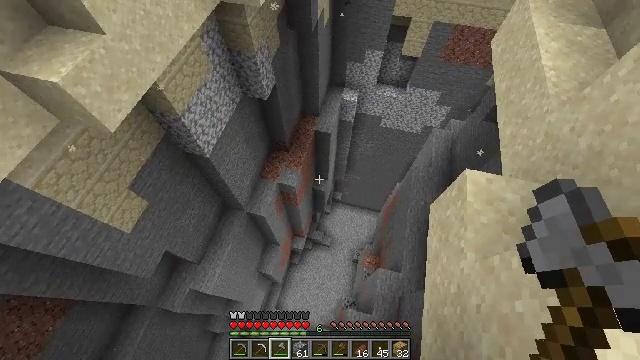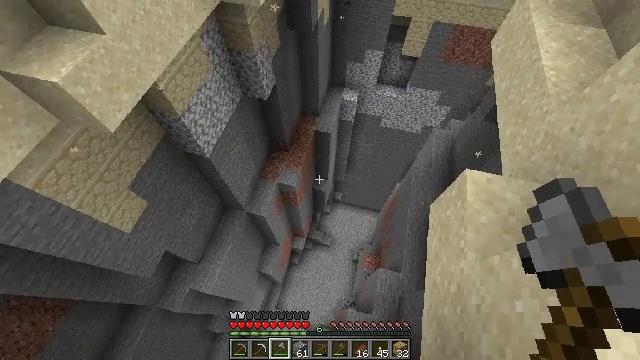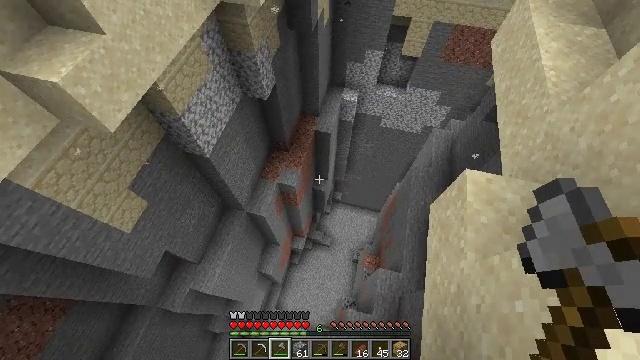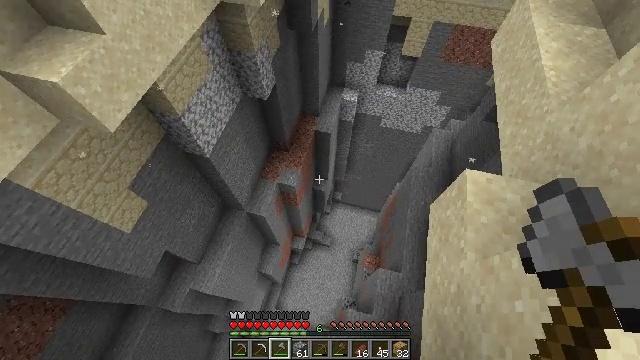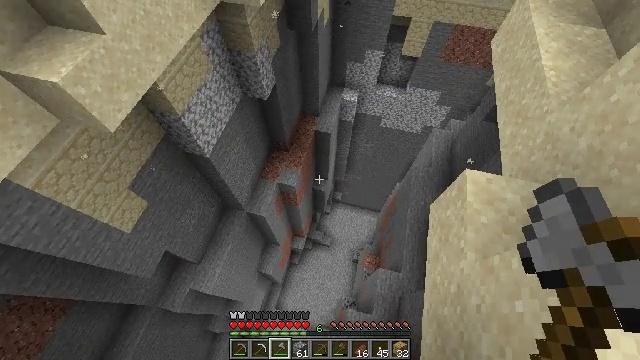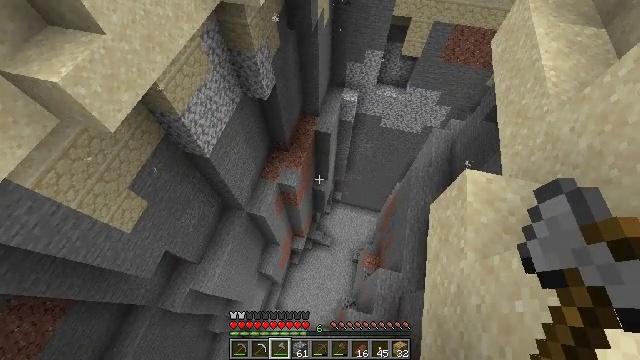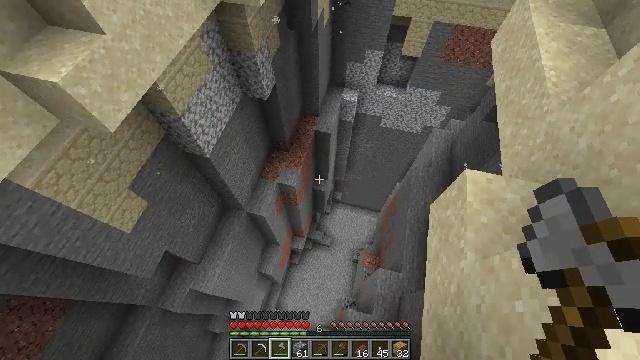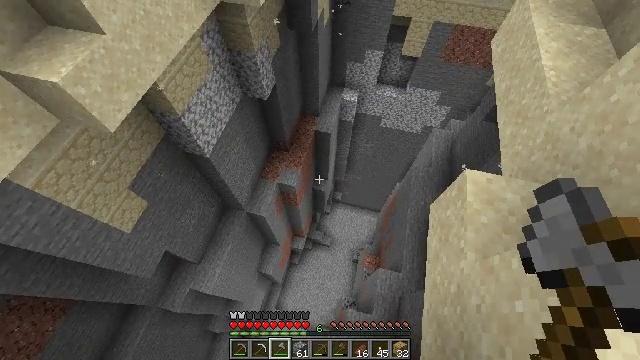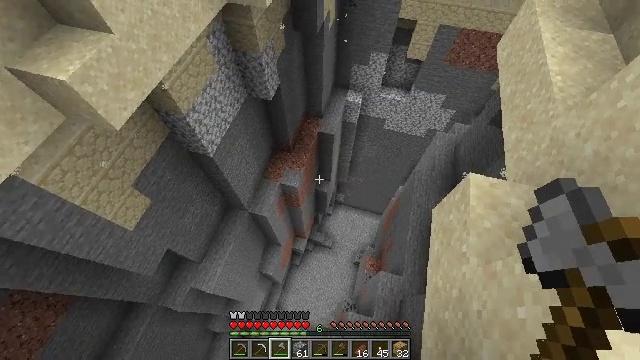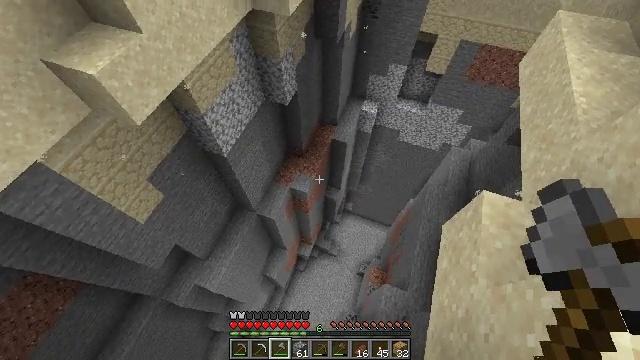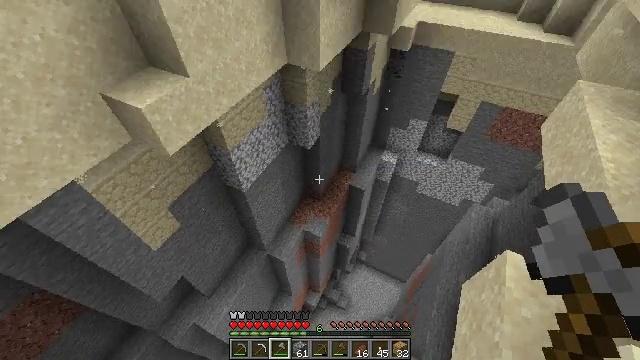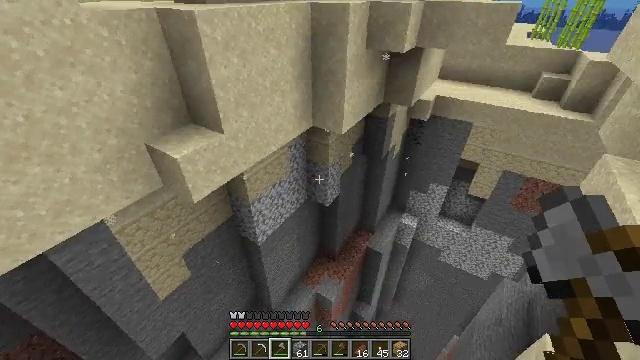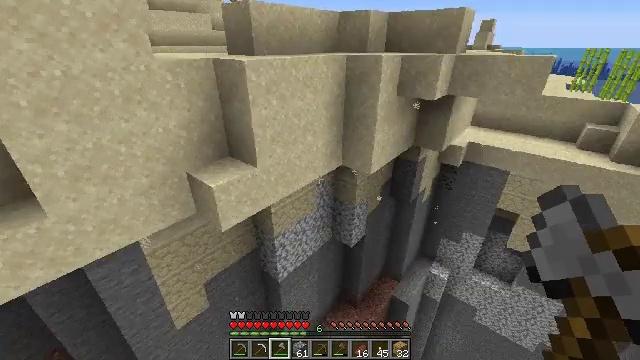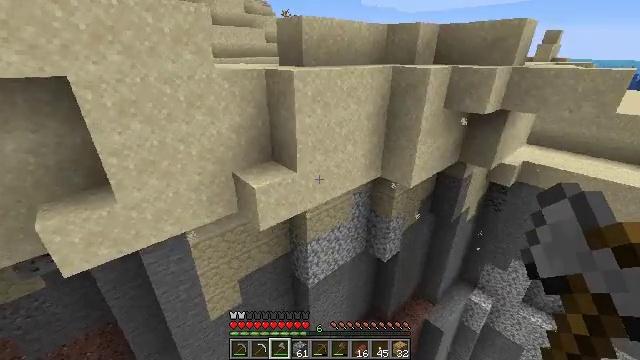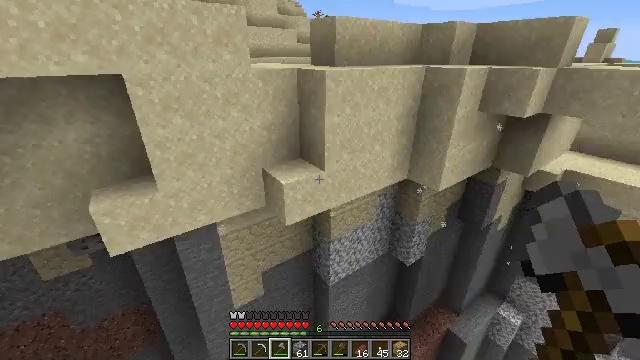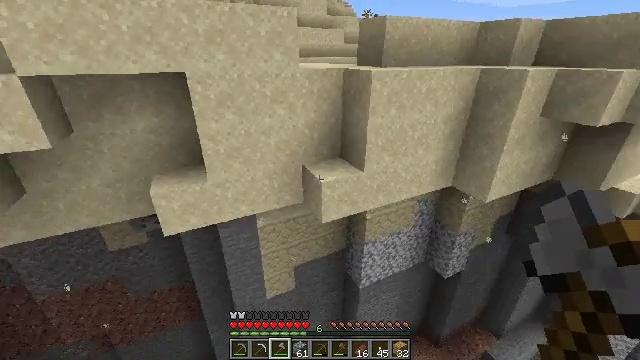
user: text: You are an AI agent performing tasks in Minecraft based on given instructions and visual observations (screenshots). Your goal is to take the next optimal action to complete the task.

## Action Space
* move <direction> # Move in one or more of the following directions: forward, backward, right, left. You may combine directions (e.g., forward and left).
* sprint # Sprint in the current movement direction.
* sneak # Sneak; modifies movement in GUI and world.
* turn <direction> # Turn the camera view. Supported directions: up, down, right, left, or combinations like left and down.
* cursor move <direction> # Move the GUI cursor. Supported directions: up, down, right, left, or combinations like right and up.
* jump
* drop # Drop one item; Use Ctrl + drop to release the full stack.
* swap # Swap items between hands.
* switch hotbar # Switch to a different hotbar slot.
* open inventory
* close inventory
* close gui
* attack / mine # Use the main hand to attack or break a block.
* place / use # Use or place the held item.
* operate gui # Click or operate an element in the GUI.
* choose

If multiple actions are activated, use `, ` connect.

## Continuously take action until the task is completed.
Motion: motion action
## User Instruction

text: Gather sand from the desert.
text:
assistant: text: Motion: sneak
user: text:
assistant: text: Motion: sneak
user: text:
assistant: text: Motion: sneak
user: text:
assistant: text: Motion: sneak
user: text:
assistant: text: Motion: sneak
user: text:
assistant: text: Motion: sneak
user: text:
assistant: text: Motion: sneak
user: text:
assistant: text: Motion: sneak, turn left
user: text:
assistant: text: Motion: move back, sneak, turn left and up
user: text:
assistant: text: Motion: move back, sneak, turn left and up
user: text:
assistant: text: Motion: move back, sneak, turn left and up
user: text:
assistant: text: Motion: move back, sneak, turn left and up
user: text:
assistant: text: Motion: move back and move left, sneak, turn left and up
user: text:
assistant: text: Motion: move back and move left, sneak, turn left
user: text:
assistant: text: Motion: move back and move left, sneak, turn left
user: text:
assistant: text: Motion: move back and move left, sneak, turn left
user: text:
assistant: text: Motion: move back and move left, sneak, turn left and up
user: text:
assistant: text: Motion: move back and move left, sneak, turn left
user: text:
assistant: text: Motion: move back and move left, sneak
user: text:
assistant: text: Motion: move back and move left, sneak, turn left
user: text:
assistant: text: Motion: move back and move left, sneak, turn left
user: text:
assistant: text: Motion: move left, sneak, turn left and down
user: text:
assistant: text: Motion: move left, sneak, turn left and down
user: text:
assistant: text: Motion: move left, sneak, turn left
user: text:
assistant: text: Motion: move left, sneak, turn left
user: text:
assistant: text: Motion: move forward and move left, sneak
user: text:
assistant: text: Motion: move forward and move left, sneak
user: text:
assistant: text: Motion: move forward and move left, sneak
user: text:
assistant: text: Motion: move forward and move left, sneak
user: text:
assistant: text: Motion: move forward and move left, sneak